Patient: sex F, age 58
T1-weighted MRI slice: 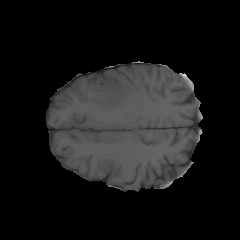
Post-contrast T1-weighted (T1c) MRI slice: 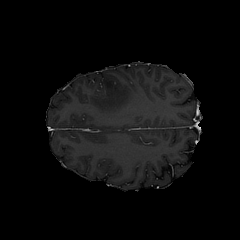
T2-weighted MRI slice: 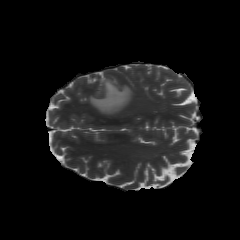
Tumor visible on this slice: yes
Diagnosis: Glioblastoma, IDH-wildtype
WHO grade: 4